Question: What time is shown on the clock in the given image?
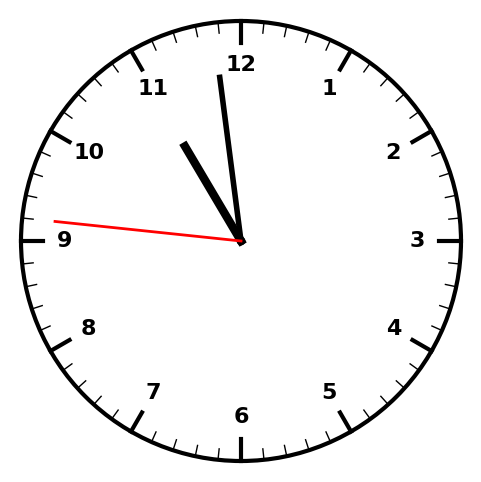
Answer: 10:58:46